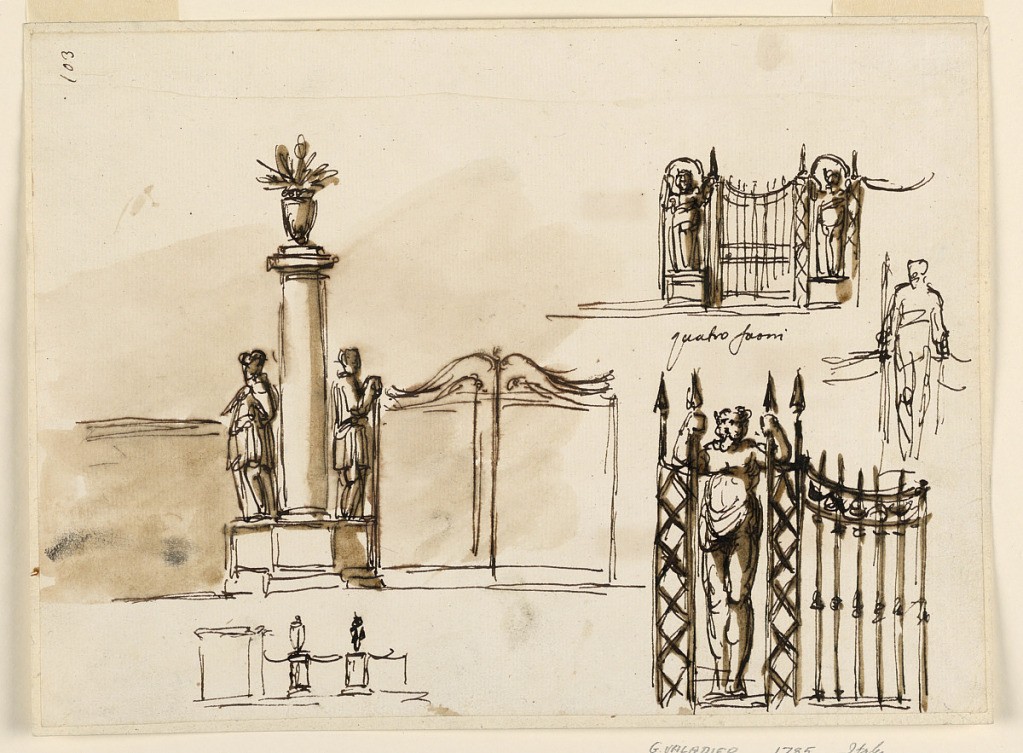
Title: Gateway of a villa
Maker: Giuseppe Barberi, Italian, 1746–1809
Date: ca. 1790
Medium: Pen and brown ink, brush and brown wash on off-white laid paper, lined
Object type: Drawing
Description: Left row: above, between wall and a two-winged gate, both outlined, is a tripartite pedestal with a column between two figures. Above stands a vase with flowers. Below, rough sketch of the left side of an elevation with the scheme of pylons, laterally, and figures upon pedestals between the curved gates. Right row, above: two figures of the same height as the curved gate they flank. Caption: "quatro formi". Center, at right: one rough sketch for the motif of the figures in 1938-88-1715. Below, detail: one of these figures and the upper panel of the gate. A faun gripping the bars below the points. It is flanked by wo oblongs with a lozenge ornament. Below the points, a frieze in the panel of the gate. In the center, the bars have knobs. Only part of the background of the top left row is colored.